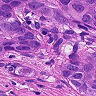
Metastatic tissue present: yes